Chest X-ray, PA view. Patient: 65 years old, sex M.
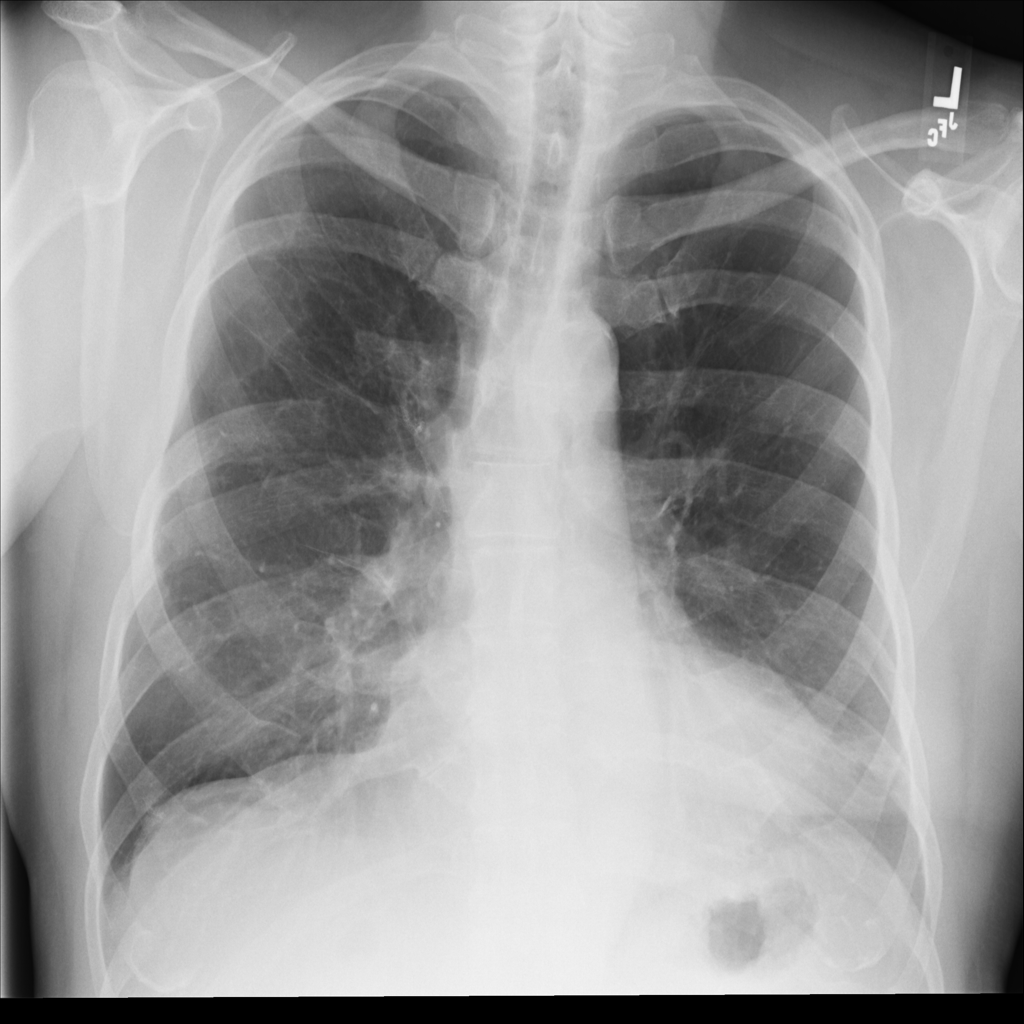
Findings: Effusion